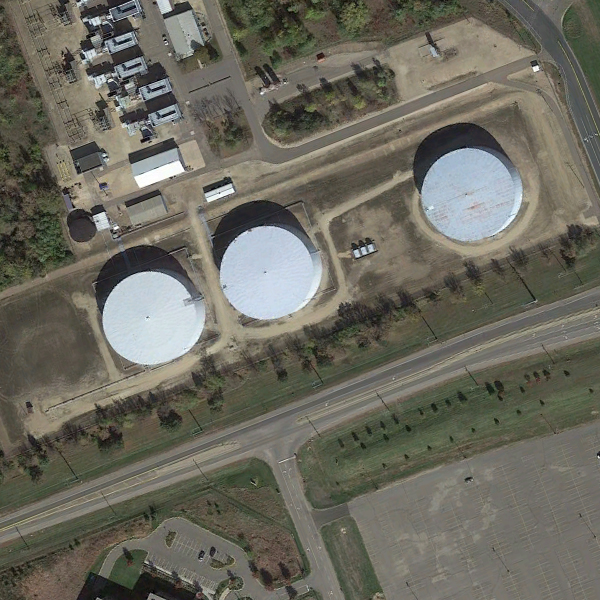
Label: StorageTanks